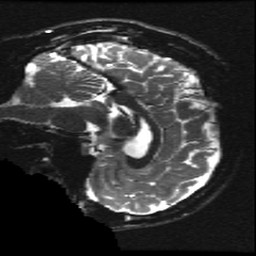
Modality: T2w
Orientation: sagittal
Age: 18
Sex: male
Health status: ill
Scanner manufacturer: ge
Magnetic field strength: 3 T
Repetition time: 7.5 s
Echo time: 0.1015 s